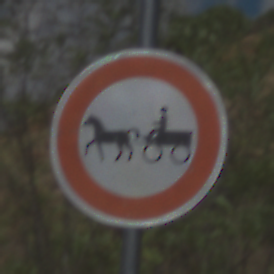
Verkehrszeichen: VerbotGespannfuhrwerke
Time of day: Midday
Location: Outdoor (Nature)
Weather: PartlyCloudy
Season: Autumn
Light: Natural